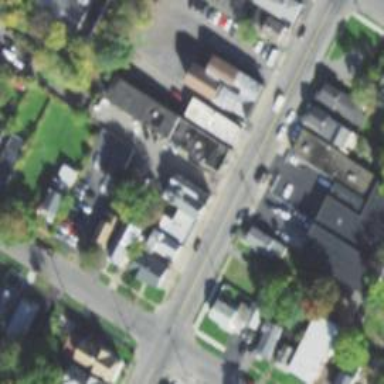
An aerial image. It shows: Convenience shop.